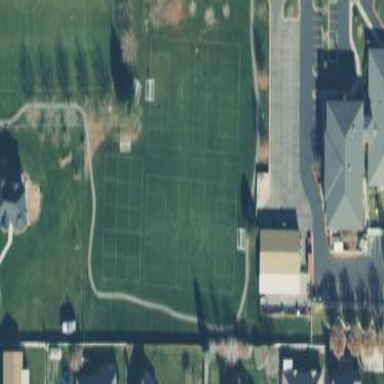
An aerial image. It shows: Soccer pitch with grass surface for leisure land.